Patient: sex M, age 61
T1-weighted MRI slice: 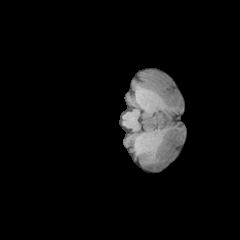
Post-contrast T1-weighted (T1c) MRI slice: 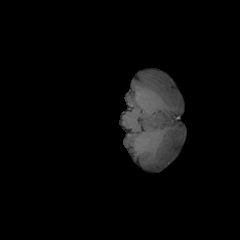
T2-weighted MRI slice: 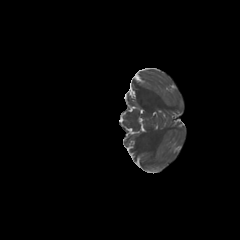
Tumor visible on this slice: no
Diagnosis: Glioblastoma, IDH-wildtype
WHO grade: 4